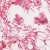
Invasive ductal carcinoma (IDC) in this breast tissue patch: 0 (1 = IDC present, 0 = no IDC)